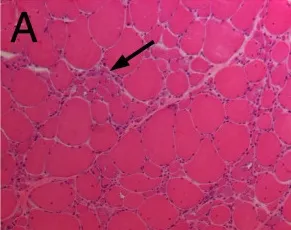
Muscle biopsy. (A) Severe variation in fiber calibre, showing groups of atrophic fibers (arrow) and groups of hypertrofic fibers (HE 100x).
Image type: pathology (h&e)